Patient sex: M
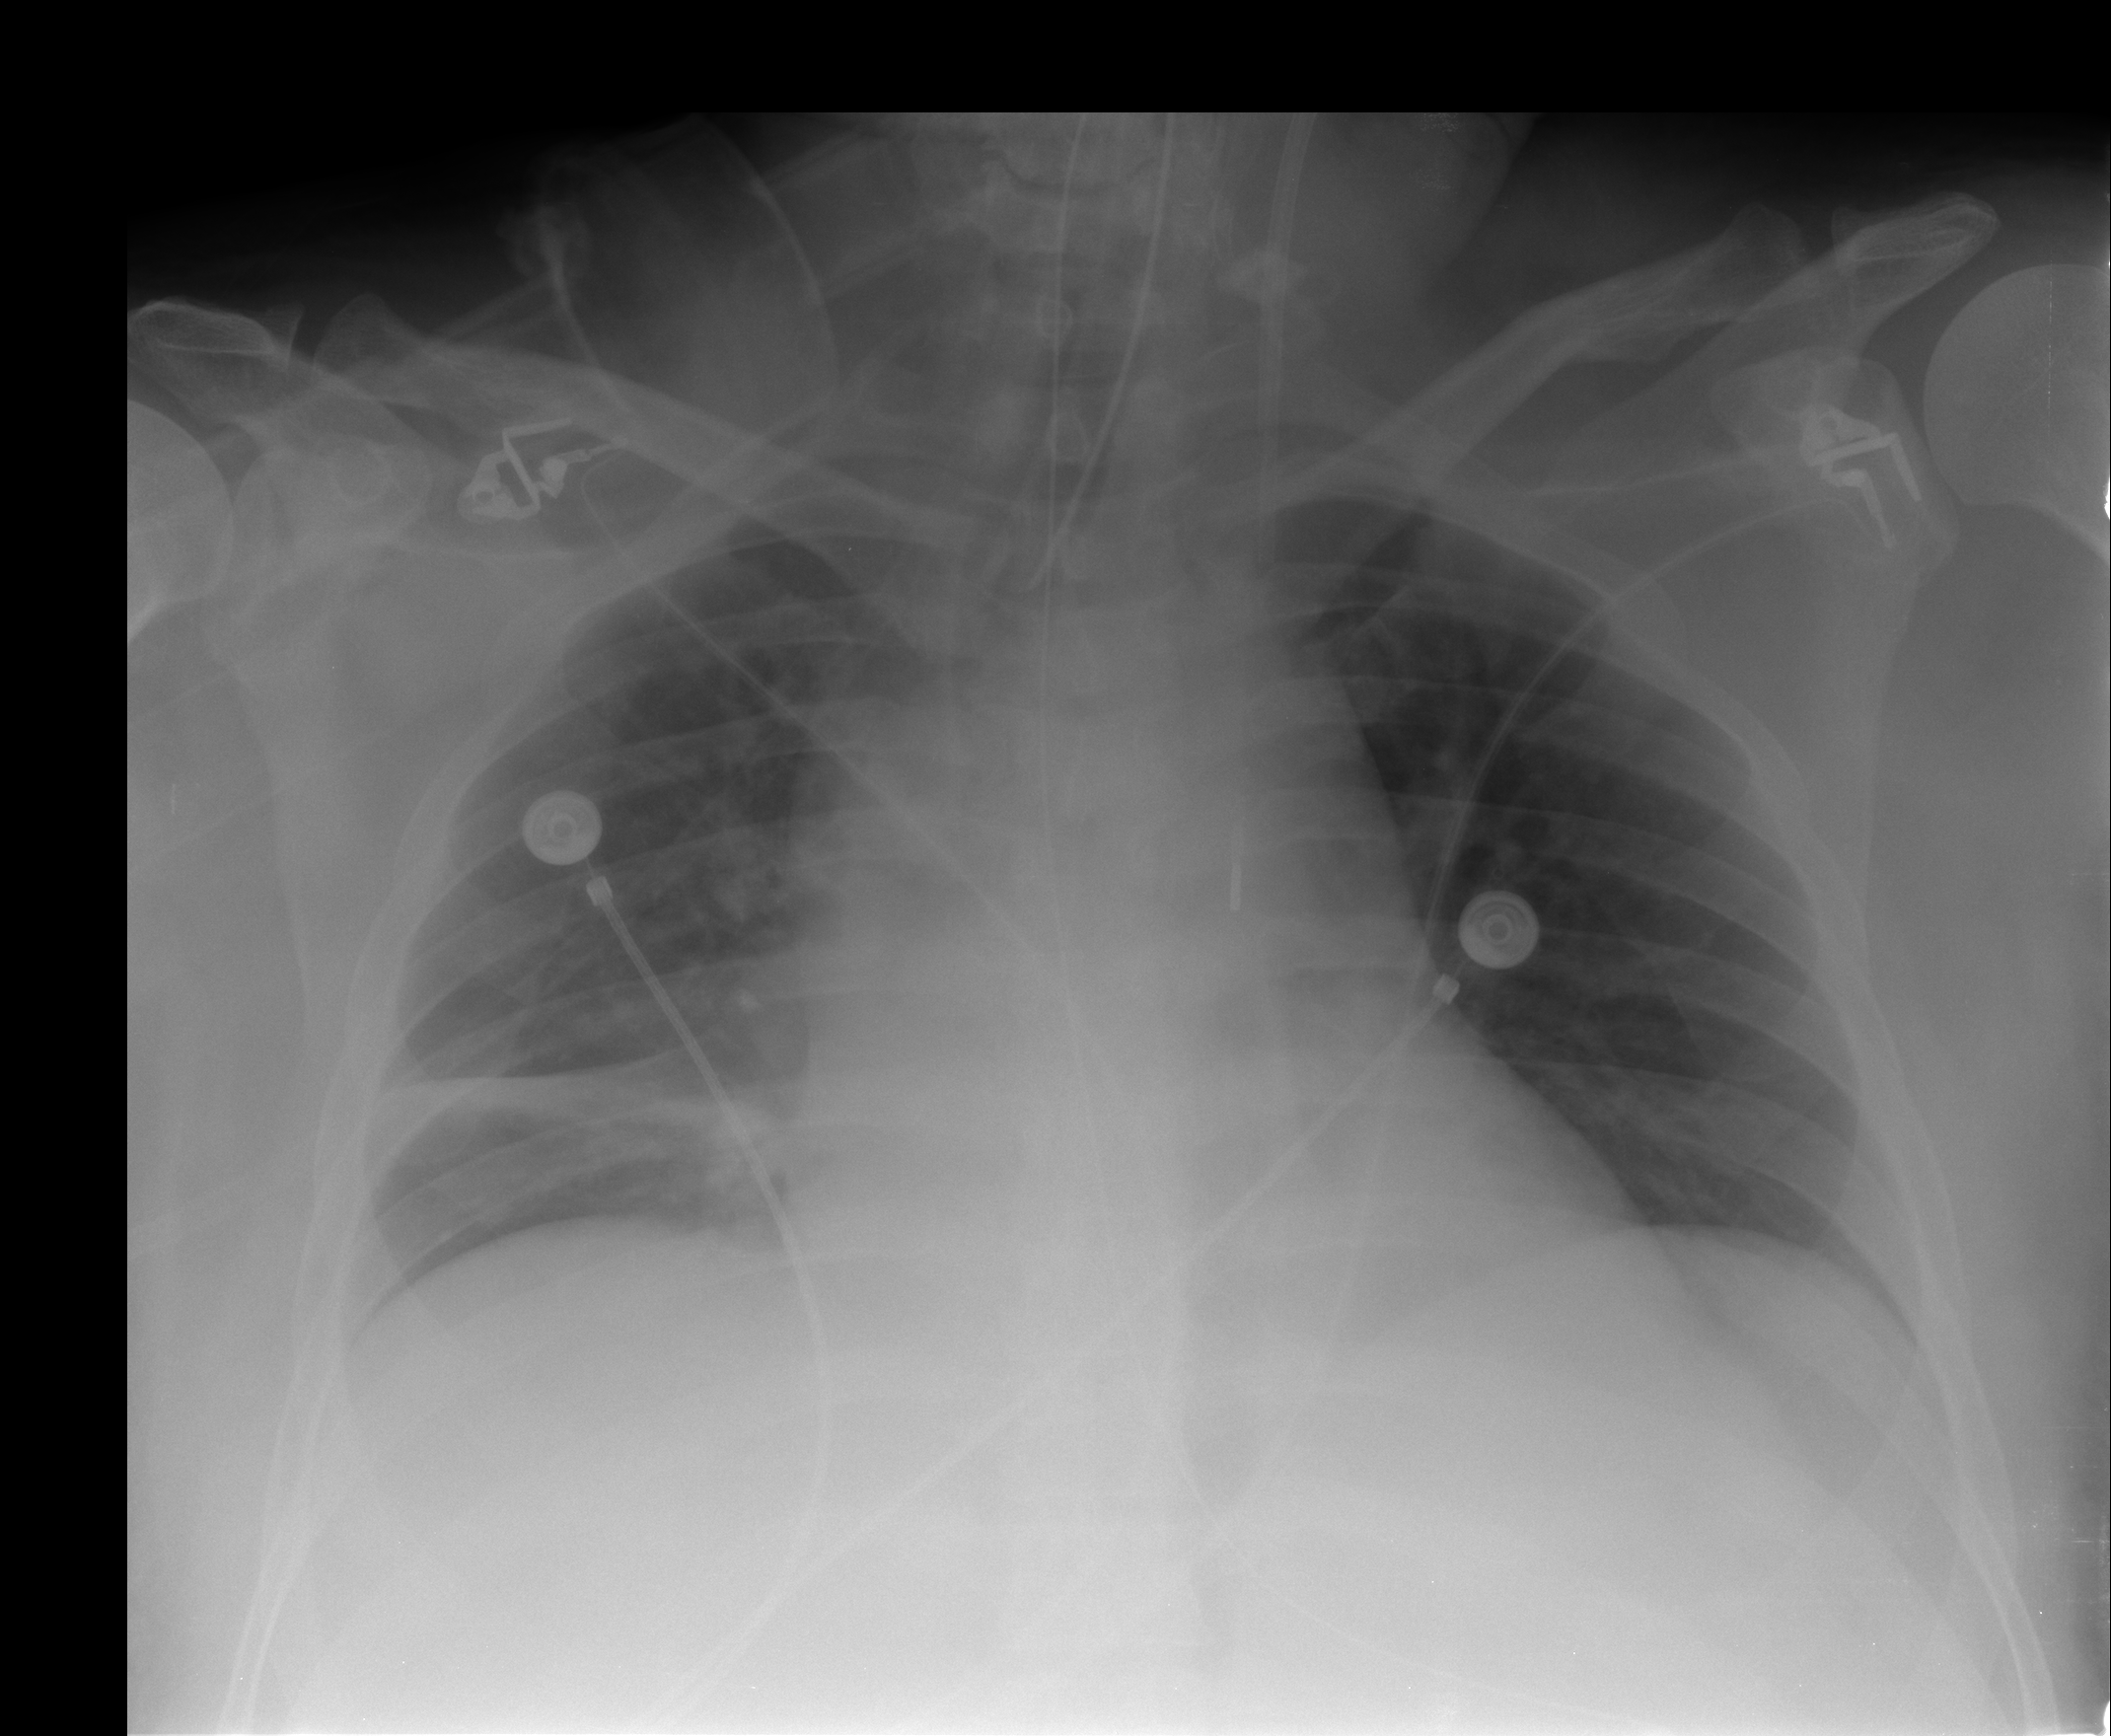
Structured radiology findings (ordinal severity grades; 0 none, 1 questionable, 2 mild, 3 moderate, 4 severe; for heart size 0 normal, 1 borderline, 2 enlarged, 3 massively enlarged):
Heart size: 1
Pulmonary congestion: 0
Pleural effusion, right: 1
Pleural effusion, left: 0
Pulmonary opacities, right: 0
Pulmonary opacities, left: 0
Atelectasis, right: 2
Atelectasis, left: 0